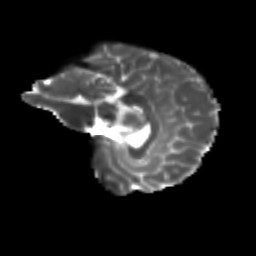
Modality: T2w
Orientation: sagittal
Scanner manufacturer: siemens
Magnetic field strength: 3 T
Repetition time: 9.2 s
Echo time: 0.084 s